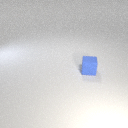
small blue rubber cube